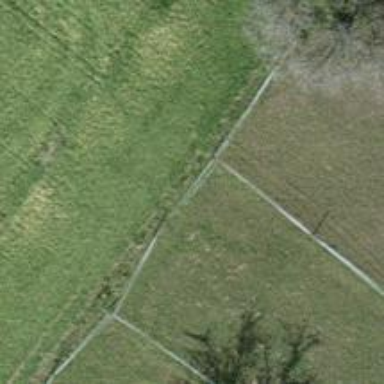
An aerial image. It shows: Fence is in the image.